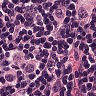
Metastatic tissue present: yes